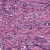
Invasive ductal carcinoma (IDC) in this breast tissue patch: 1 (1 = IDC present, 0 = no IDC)